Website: bh-photo
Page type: customer-info-address
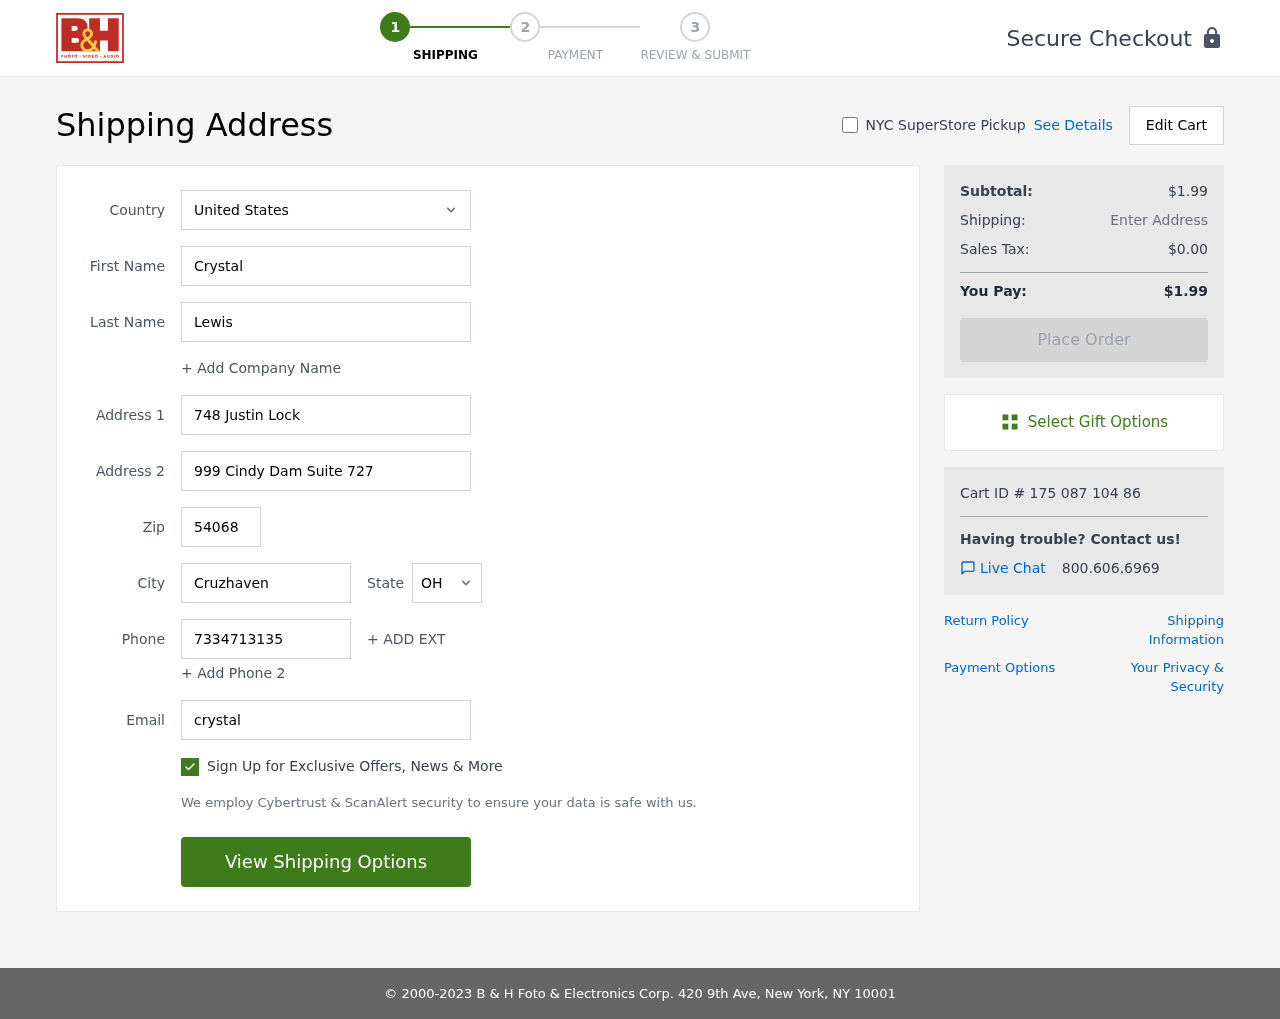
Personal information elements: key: PII_CITY
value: Cruzhaven
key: PII_COUNTRY
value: United States
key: PII_EMAIL
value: crystal_lewis@gmail.com
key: PII_FIRSTNAME
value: Crystal
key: PII_LASTNAME
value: Lewis
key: PII_PHONE
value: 7334713135
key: PII_POSTCODE
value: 54068
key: PII_STATE_ABBR
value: OH
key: PII_STREET
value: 748 Justin Lock
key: PII_STREET2
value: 999 Cindy Dam Suite 727
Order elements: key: ORDER_SUBTOTAL
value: $1.99
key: ORDER_TAX
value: $0.00
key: ORDER_TOTAL
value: $1.99
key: ORDER_ID
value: Cart ID # 175 087 104 86